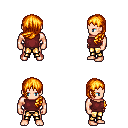
a pixel art fantasy rpg character, male body template, human, light skin, maroon sleeveless shirt, gold greaves, light blonde left-swept hairstyle, four views (front, back, left, right), 2x2 character sprite sheet, small pixel art, hard edges, no anti-aliasing